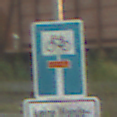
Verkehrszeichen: SackgasseRadverkehrDurchlaessig
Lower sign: HinweisGeaenderteVorfahrtVerkehrsfuehrungVerkehrsregelung3
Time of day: SunriseSunset
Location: Outdoor (Suburban)
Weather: PartlyCloudy
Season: NotSpecified
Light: Natural